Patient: sex F, age 82
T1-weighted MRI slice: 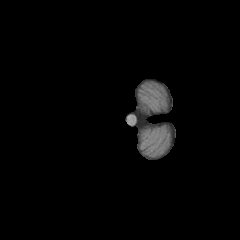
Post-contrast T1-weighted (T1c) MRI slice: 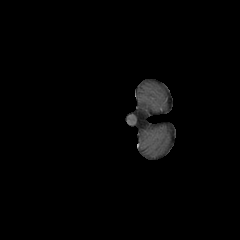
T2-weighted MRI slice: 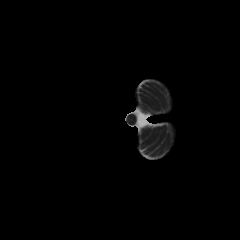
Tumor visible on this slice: no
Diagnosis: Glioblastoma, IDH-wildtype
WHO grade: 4